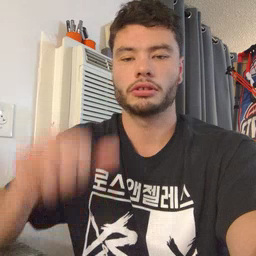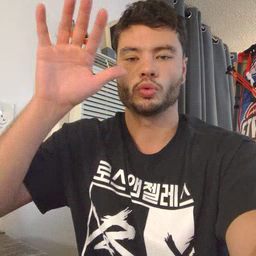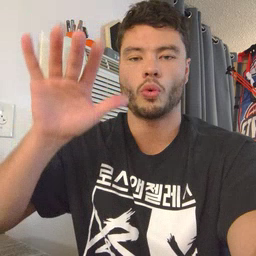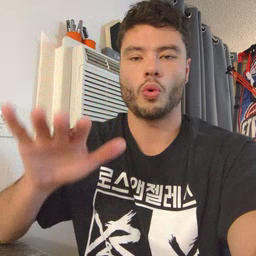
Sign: snow